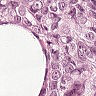
Metastatic tissue present: yes